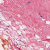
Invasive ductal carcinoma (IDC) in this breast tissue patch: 0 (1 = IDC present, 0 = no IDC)